Question: This is a bit of a weird one. I'm using Parse.com (v1.4.1) on Android, with push notifications via GCM. Whenever I install my app through Gradle, the first push notification fails to load the correct icon. According to their logging, the drawable is not valid:
> D/com.parse.ParseNotificationManager( 3974): Icon id <PHONE> is not a valid drawable. Trying to fall back to default app icon.
There is no such problem with subsequent push messages, making for an irksome situation:

My app is open source, the full project is <URL>:
'''
final ParseInstallation currentInstallation = ParseInstallation.getCurrentInstallation();
currentInstallation.saveInBackground(new SaveCallback() {
@Override public void done(ParseException e) {
if (e == null) {
PushService.setDefaultPushCallback(getApplicationContext(), MainActivity.class, R.drawable.ic_push_ntf);
PushService.subscribe(getApplicationContext(), "bulletin-android", MainActivity.class, R.drawable.ic_push_ntf);
PushService.subscribe(getApplicationContext(), "newsletter-android", MainActivity.class, R.drawable.ic_push_ntf);
}
}
});
'''
The default push callback is there for forward compatibility purposes, all my current pushes are sent through one of the two channels. My pushes are few and far enough between that people probably won't really notice, but this icon thing bothers me and I want it fixed.
Does anyone have any idea what's going on?
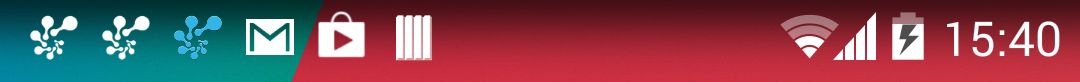
Answer: Answering my own question to confirm that the 1.5 version of the Parse SDK made the problem go away.